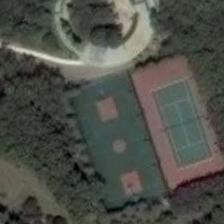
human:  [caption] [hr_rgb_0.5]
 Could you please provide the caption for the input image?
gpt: a basketball field and a tennis court are surrounded by many green trees .

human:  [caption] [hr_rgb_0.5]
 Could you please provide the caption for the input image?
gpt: a basketball field and a tennis court are surrounded by many green trees .

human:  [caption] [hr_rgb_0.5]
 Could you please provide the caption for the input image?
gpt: in the area surrounded by the trees, there is a block basketball court and a tennis court, next to a small circular square .

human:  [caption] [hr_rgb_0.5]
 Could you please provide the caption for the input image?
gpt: many green trees are around a tennis courts and a basketball field .

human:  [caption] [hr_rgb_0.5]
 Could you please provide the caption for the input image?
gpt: a basketball field and a tennis court are surrounded by many green trees .